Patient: sex M, age 34
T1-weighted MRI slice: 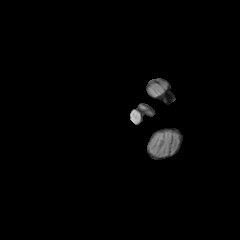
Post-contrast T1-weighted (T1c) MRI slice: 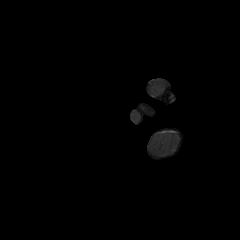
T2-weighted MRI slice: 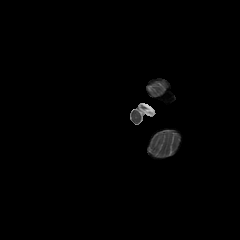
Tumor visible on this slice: no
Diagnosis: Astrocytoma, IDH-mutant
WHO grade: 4